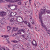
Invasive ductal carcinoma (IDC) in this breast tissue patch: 1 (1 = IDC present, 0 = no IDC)